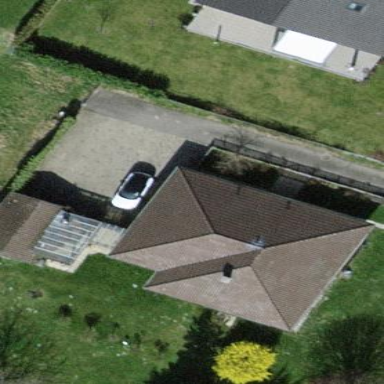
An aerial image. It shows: Detached building.